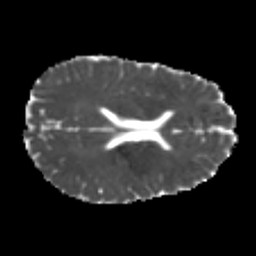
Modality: MD
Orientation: axial
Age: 23
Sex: male
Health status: healthy
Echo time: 0.074 s